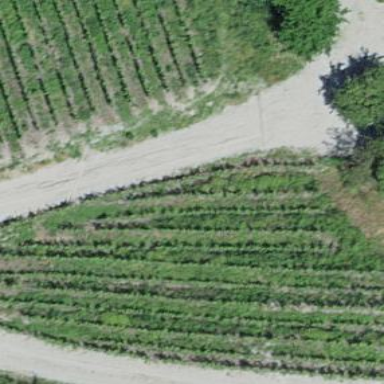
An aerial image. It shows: Vineyard with grape crops.